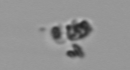
Label: detritus